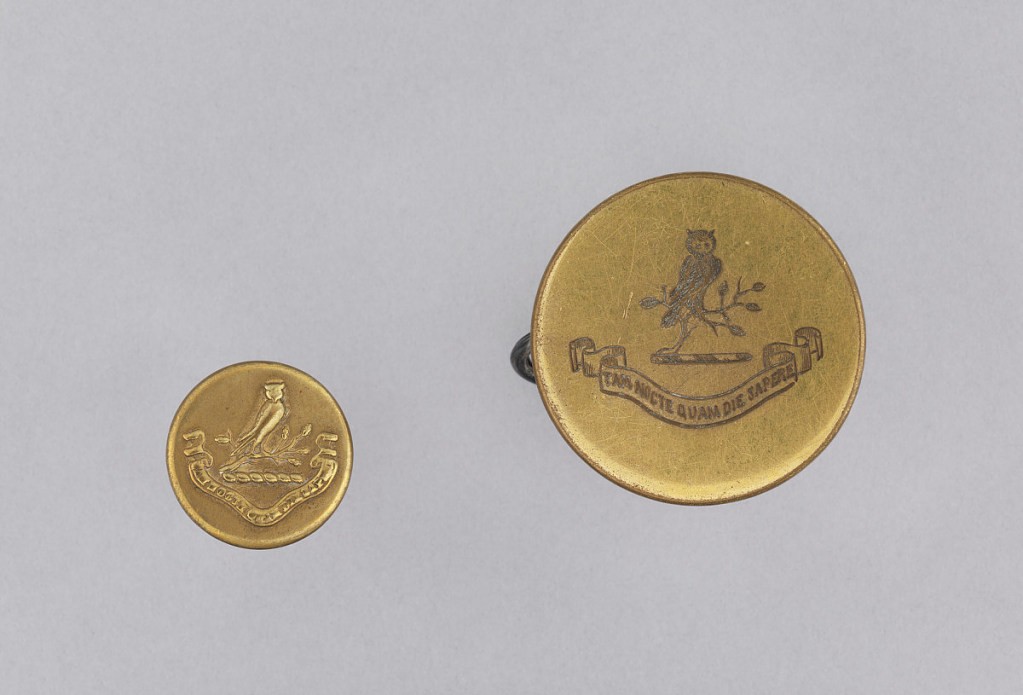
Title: Hewitt Family Crest and Motto
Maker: John Patterson and Co. New York, NY
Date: late 19th century
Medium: Brass
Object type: Button
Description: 1938-58-935-a: 3 circular buttons with engraved crest and motto o...;     1938-58-936-a/c: 3 circular buttons with engraved crest and motto o...